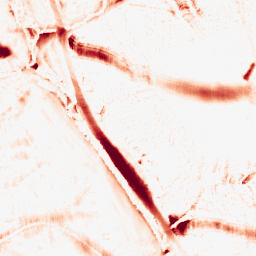
Category: morphological
Decomposition family: morphological_ellipse
Decomposition parameters: operation: opening
width: 30
height: 20
Upsampling method: bilinear
Upsampling parameters: scale: 4
Upsampling scale: 4